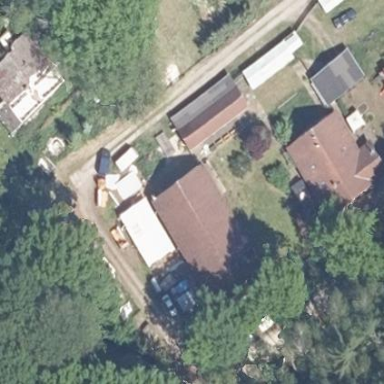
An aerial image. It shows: Simple and straightforward house.